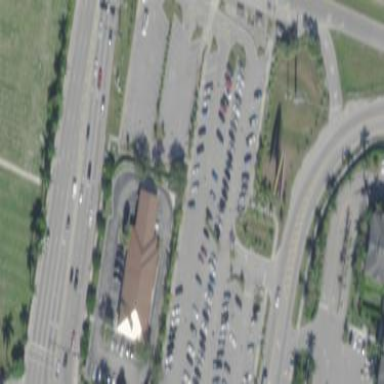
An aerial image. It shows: Parking area with park and ride facility.